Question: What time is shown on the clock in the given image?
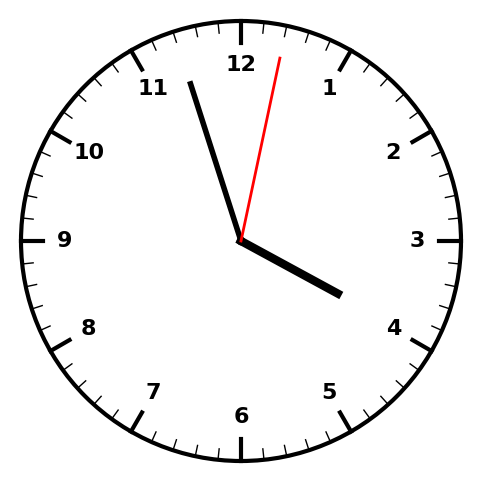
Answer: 03:57:02